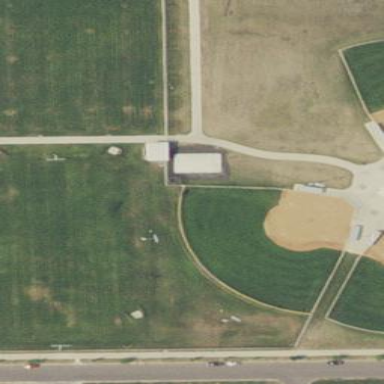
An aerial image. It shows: Softball pitch for leisure land activities.